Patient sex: M
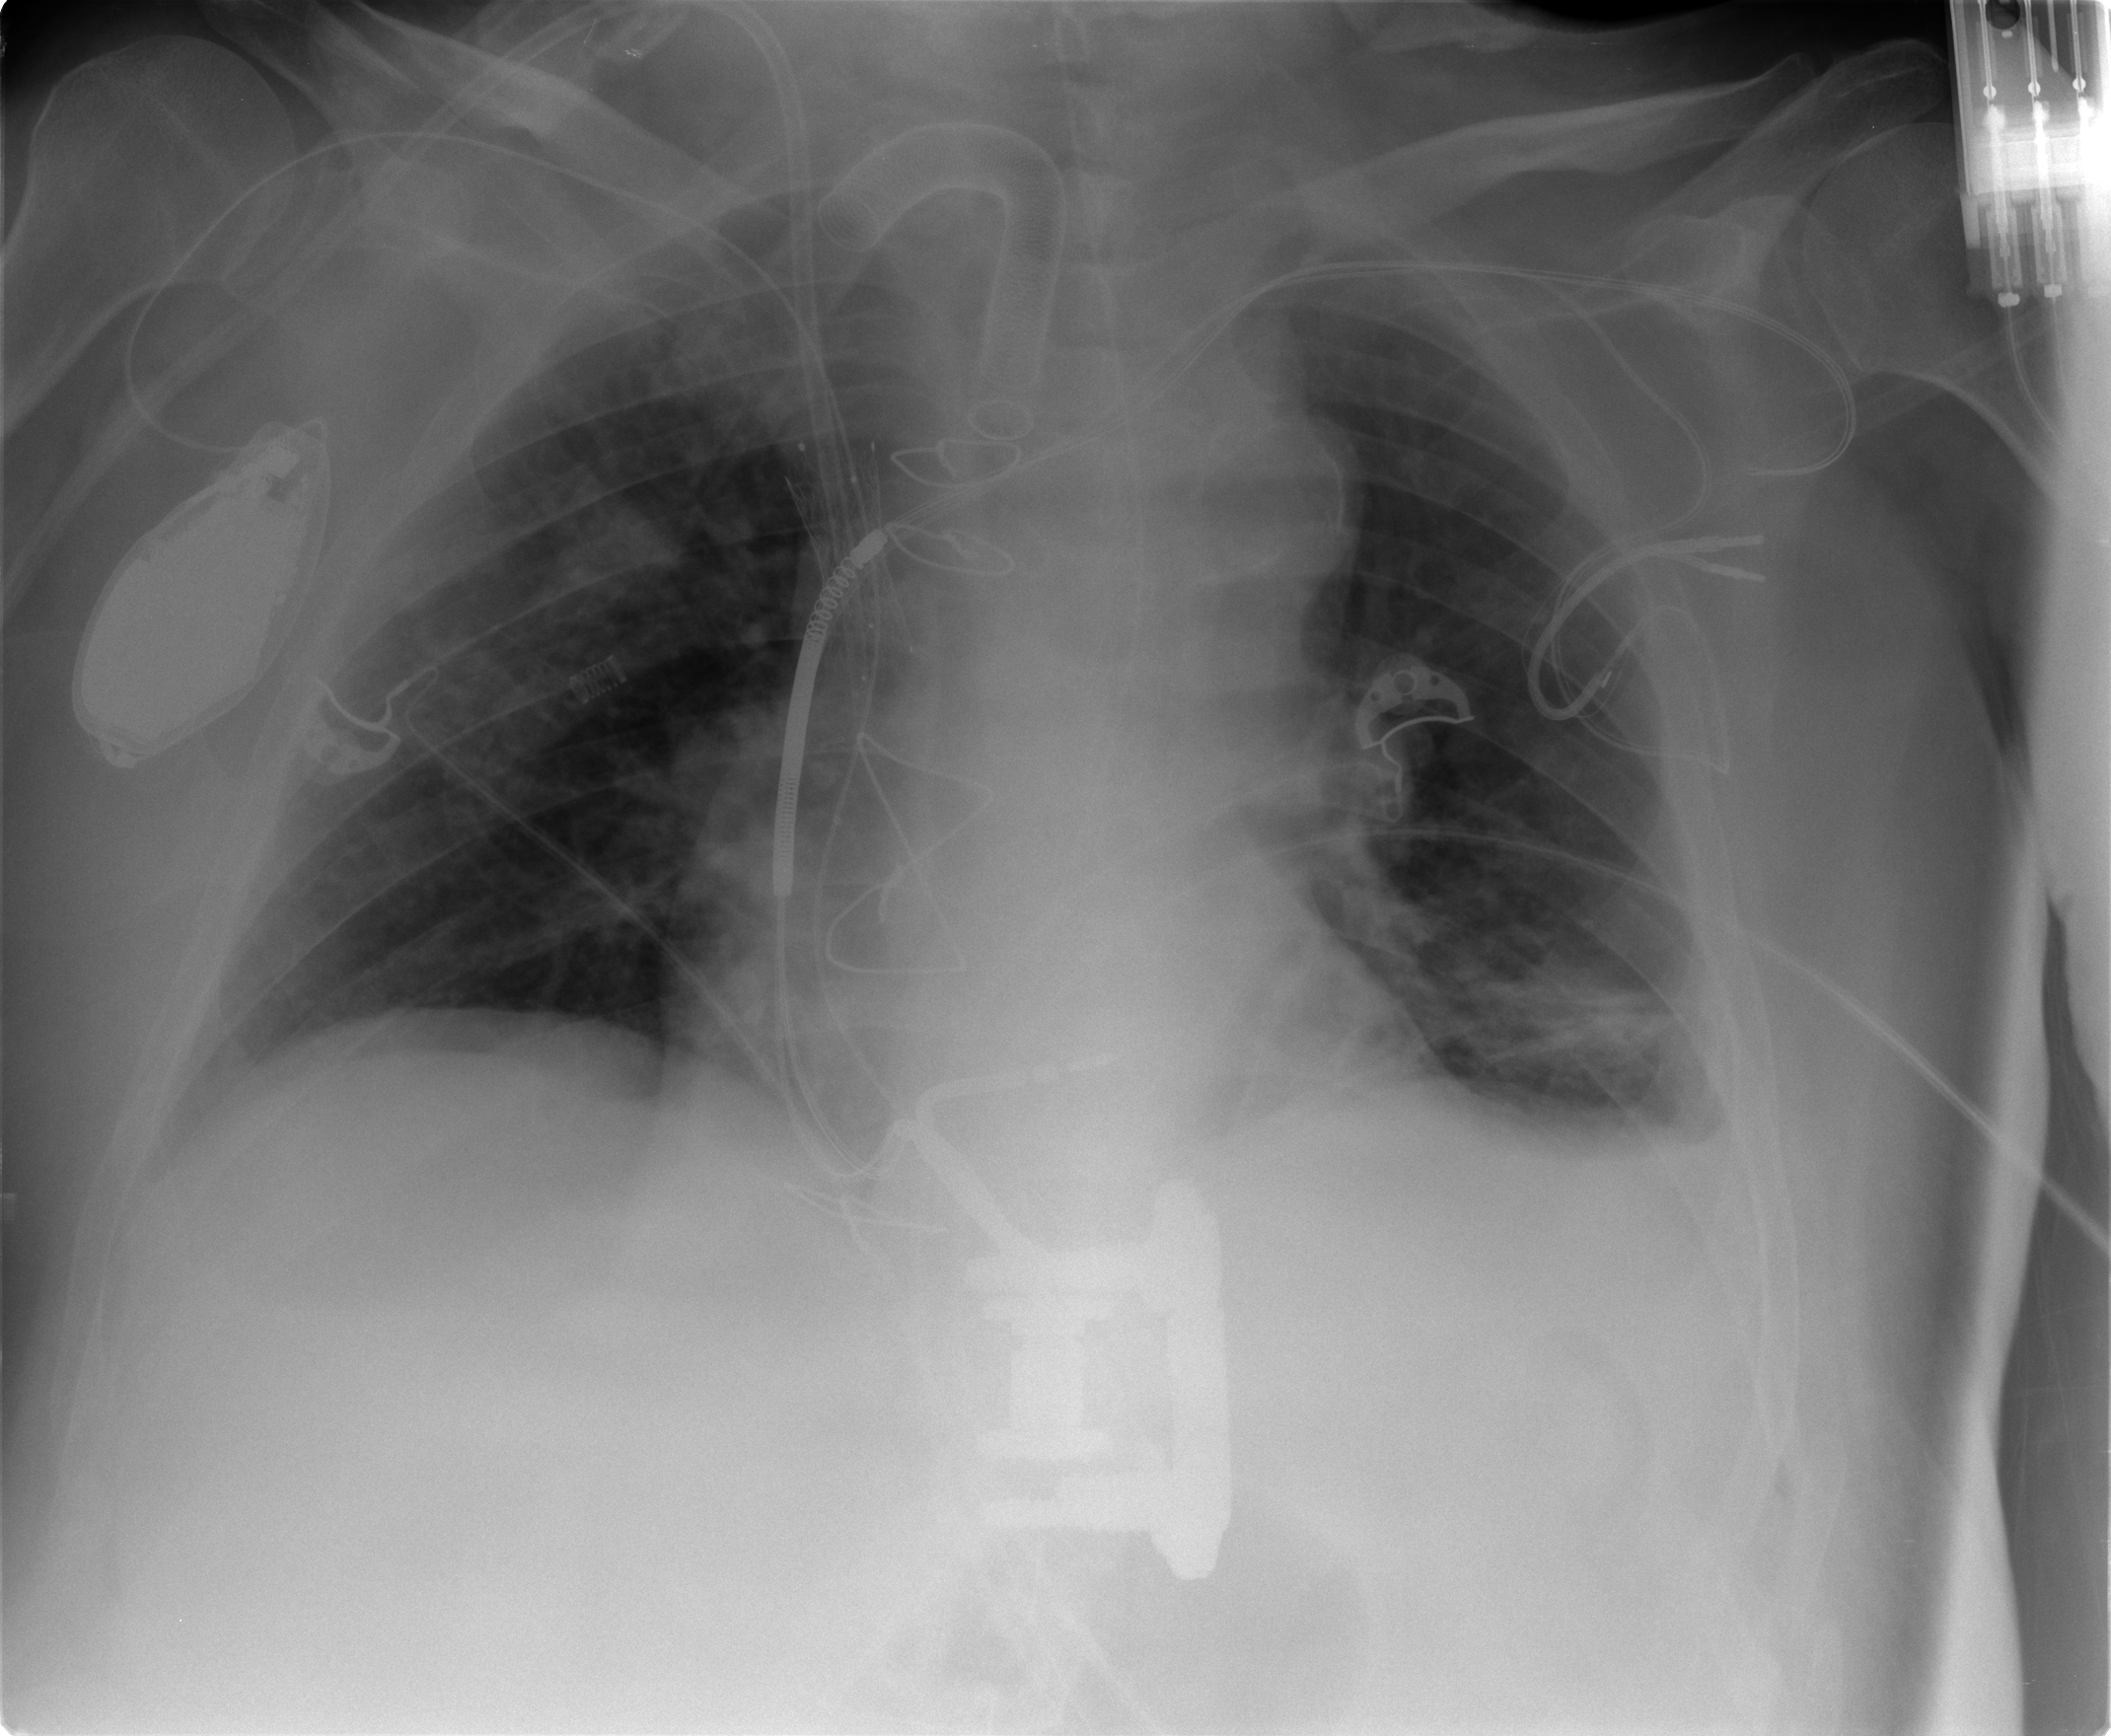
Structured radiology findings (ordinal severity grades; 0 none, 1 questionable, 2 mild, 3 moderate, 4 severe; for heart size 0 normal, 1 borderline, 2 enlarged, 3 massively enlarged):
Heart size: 2
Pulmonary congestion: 1
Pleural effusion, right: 0
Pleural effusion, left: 2
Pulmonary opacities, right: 0
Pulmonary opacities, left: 1
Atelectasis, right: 1
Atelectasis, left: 2